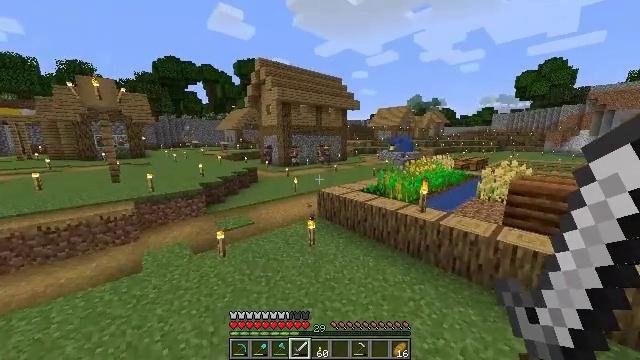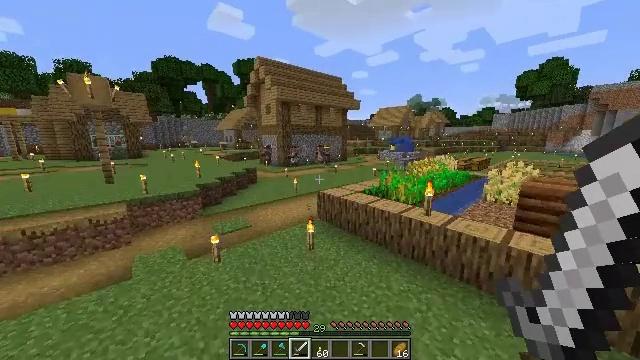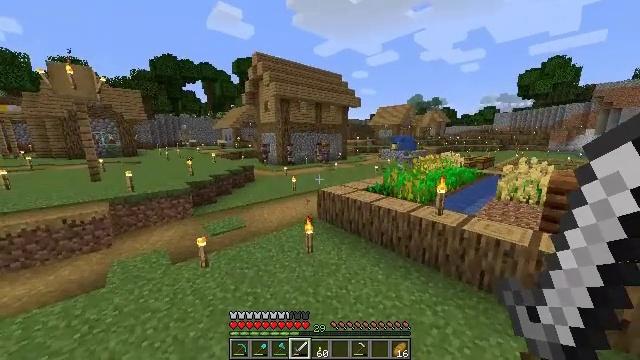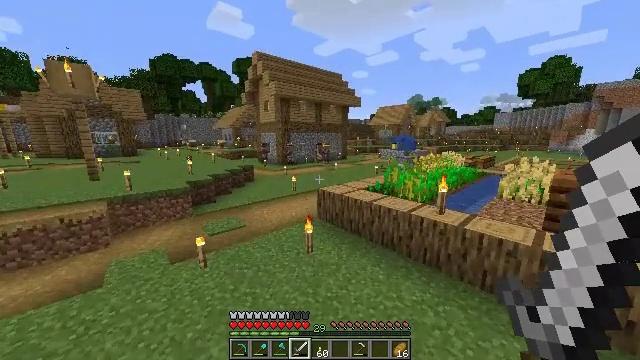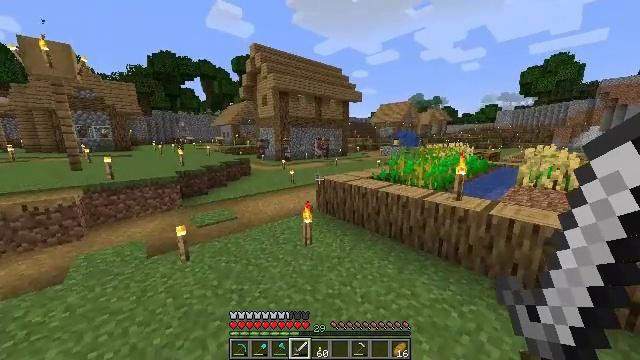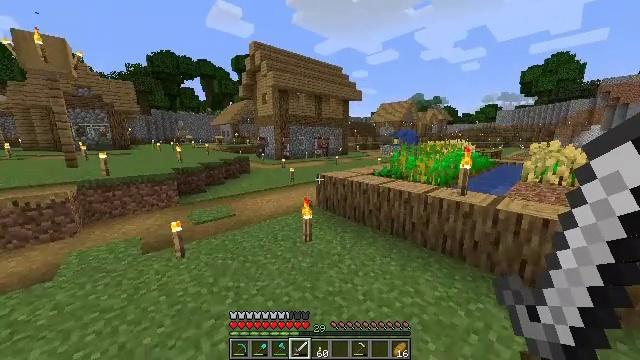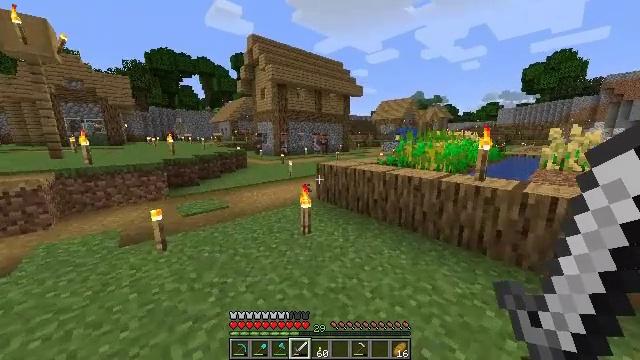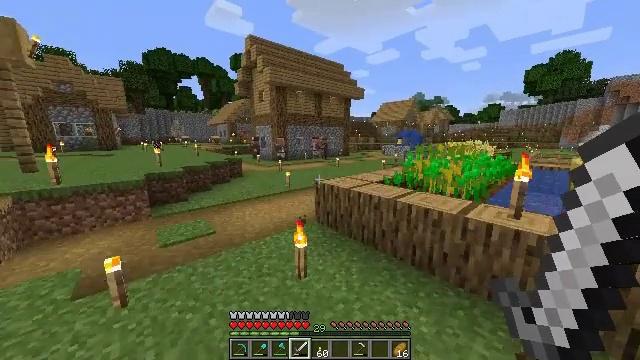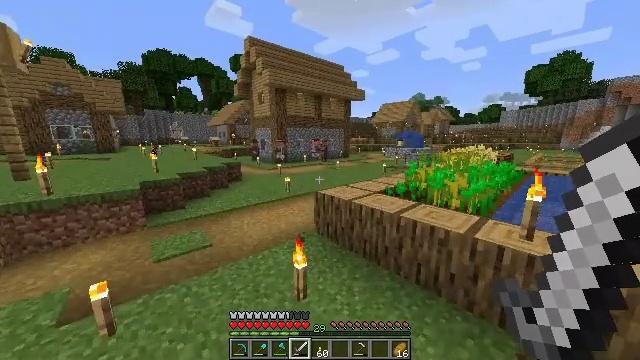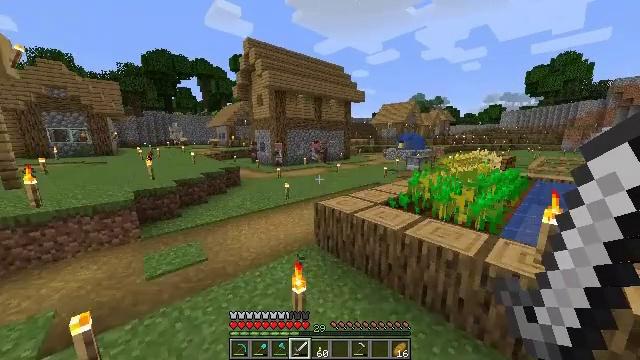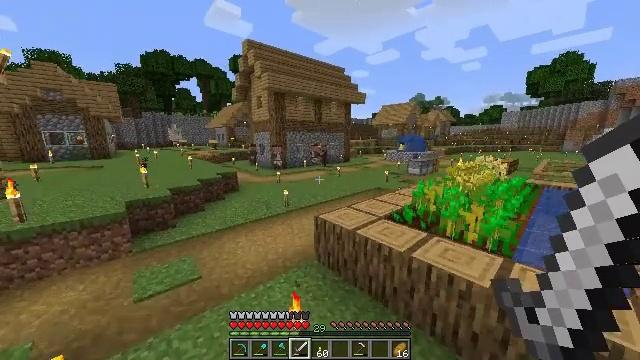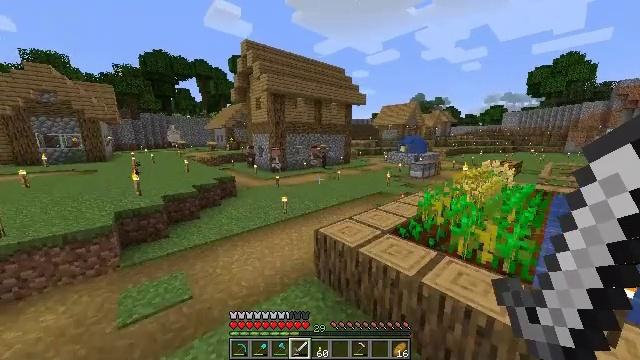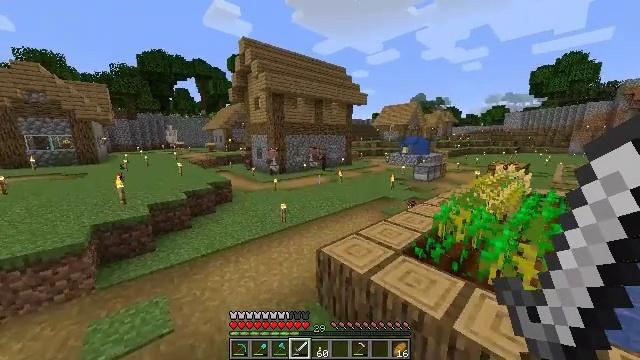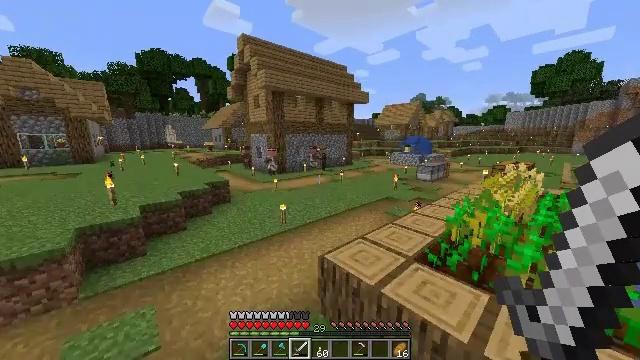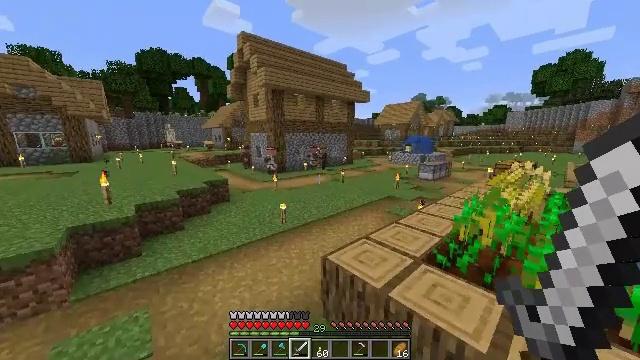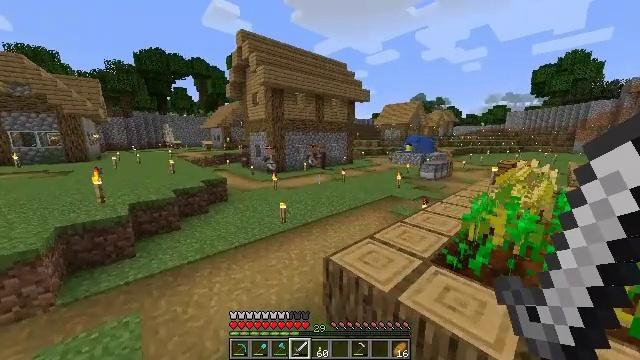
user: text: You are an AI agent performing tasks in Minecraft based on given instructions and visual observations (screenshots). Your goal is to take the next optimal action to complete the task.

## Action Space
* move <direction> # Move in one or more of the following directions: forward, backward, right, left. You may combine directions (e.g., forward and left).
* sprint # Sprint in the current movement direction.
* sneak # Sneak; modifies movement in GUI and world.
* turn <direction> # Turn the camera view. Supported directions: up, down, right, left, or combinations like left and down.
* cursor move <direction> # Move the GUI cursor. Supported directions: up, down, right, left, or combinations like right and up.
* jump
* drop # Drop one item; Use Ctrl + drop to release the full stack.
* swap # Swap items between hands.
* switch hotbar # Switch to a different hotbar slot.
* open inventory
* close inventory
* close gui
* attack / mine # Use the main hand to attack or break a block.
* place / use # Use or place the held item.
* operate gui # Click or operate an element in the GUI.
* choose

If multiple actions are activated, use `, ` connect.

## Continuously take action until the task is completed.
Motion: motion action
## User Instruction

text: Transform cobblestone into stone using a furnace.
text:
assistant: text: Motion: move forward, sprint, jump
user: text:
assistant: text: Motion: move forward, sprint, jump
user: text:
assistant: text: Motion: move forward, sprint, jump
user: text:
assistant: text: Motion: move forward, sprint, jump
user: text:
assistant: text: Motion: move forward, sprint, jump
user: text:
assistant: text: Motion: move forward, sprint, jump
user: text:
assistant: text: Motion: move forward, sprint, jump
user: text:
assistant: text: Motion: move forward, sprint, jump
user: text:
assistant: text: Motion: move forward, sprint, jump
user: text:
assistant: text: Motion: move forward, sprint, jump
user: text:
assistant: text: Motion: move forward and move left, sprint, jump
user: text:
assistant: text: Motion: move forward and move left, sprint, jump
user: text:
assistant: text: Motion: move forward and move left, sprint, jump
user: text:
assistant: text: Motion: move forward and move left, sprint, jump
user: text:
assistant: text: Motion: move forward and move left, sprint, jump
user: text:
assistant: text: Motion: move forward and move left, sprint, jump
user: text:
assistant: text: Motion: move forward and move left, sprint, jump
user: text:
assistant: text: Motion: move forward and move left, sprint, jump
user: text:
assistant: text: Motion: move forward, sprint, jump
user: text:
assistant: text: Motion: move forward, sprint, jump
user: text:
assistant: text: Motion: move forward, sprint, jump
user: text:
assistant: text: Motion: move forward, sprint, jump
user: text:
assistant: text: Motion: move forward, sprint, jump
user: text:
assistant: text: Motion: move forward, sprint, jump
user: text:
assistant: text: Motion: move forward, sprint, jump
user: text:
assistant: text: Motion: move forward, sprint, jump
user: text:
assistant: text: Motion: move forward, sprint, jump
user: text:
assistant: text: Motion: move forward, sprint, jump
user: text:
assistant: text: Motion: move forward, sprint, jump
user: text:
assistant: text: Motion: move forward, sprint, jump